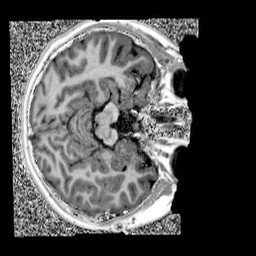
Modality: UNIT1
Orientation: axial
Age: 11
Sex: female
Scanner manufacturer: siemens
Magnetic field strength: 3 T
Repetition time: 4 s
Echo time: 0.00299 s